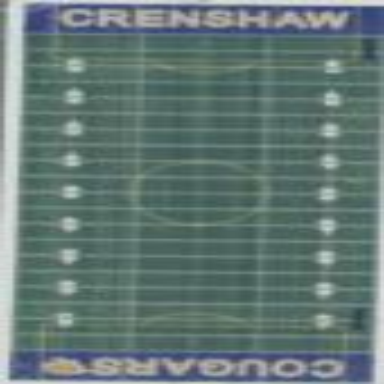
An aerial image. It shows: American football pitch with artificial turf.